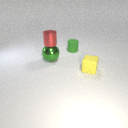
small yellow rubber cube in front of small green rubber cylinder